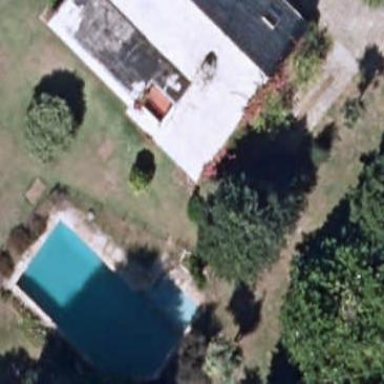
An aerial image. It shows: Swimming pool located in leisure land.